Имеется два теплоизолированных сосуда с водой. Теплоёмкость всей массы воды в первом сосуде $c_1$, её температура $t_1$. Теплоёмкость и температура воды во втором сосуде равны соответственно $c_2$ и $t_2$. Во втором сосуде кроме воды находится брусок, теплоёмкость которого равна $c$ (см. рисунок).  Брусок вынимают из второго сосуда и погружают в первый сосуд. После установления теплового равновесия брусок возвращают во второй сосуд. Соотношение между теплоёмкостями: $c_1 : c_2 : c = 4 : 5 : 1$. Пренебрегая теплообменом с окружающими телами, определите:
Какое минимальное количество $n$ таких циклов нужно сделать, чтобы разность температур $(t_2 - t_1)_n$, уменьшилась не менее, чем в $N = 25~раз$?
Какая температура воды установится в сосудах после очень большого числа циклов?
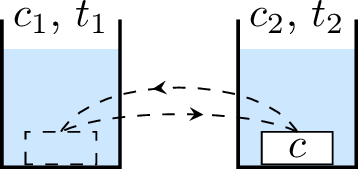
Какое минимальное количество $n$ таких циклов нужно сделать, чтобы разность температур $(t_2 - t_1)_n$, уменьшилась не менее, чем в $N = 25~раз$?
Решение: Рассмотрим процессы теплообмена в первом цикле: $$ c_{1}t_{1}+ct_{2}=(c_{1}+c)t_{1}^{'}, \text{ откуда }t_{1}^{'}=\frac{c_{1}t_{1}+ct_{2}}{c_{1}+c}, \\ c_{2}t_{2}+ct_{1}^{'}=(c_{2}+c)t_{2}^{'}, \text{ откуда } t_{2}^{'}=\frac{c_{2}t_{2}+ct_{1}^{'}}{c_{2}+c}. $$ Здесь $t_{1}^{'}$ $t_{2}^{'}$ — температуры воды в сосудах по окончании первого цикла. $$ \Delta t^{'}=t_{2}^{'}-t_{1}^{'}=\frac{(c_{2}t_{2}+ct_{1}^{'}-(c_{2}+c)t_{1}^{'}}{c_{2}+c}=\frac{c_{2}(t_{2}-t_{1}^{'})}{c_{2}+c}= \\ =\frac{c_{2}[(c_{1}+c)t_{2}-(c_{1}t_{1}+ct_{2})]}{(c_{1}+c)(c_{2}+c)}=\frac{c_{1}c_{2}(t_{2}-t_{1})}{(c_{1}+c)(c_{2}+c)}. \\ \Delta t^{'}=A(t_{2}-t_{1}), \quad A=\frac{c_{1}c_{2}}{(c_{1}+c)(c_{2}+c)}<1. $$ Таким образом, за каждый цикл разность температур в сосудах уменьшается в $1/A$ раз. При $c_{1}:c_{2}:c=4:5:1$ $$ a=\frac{2}{3}, \frac{1}{A}=\frac{3}{2}, \left(\frac{1}{A}\right)^{n}\geq N. $$ Подбором (на калькуляторе) легко получить: $n_{\min}=8$.
Ответ: $$ n_{\min}=8. $$

Какая температура воды установится в сосудах после очень большого числа циклов?
Решение: После большого числа циклов температуры бруска и воды в сосудах будут одинаковыми. Установившуюся температуру можно найти из условия теплового баланса: $$ c_{1}t_{1}+c_{2}t_{2}+ct_{2}=(c_{1}+c_{2}+c)t_{0}, \text{ откуда } t_{0}=\frac{2t_{1}+3t_{2}}{5}. $$
Ответ: $$ t_{0}=\frac{2 t_{1}+3 t_{2}}{5}. $$
Темы:
T, Теплоемкость, Всероссийские, Теплота, Температура